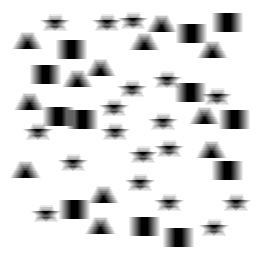
Squares: 12
Triangles: 12
Stars: 18
Total shapes: 42